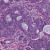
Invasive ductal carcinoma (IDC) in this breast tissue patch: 1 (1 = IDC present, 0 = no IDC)